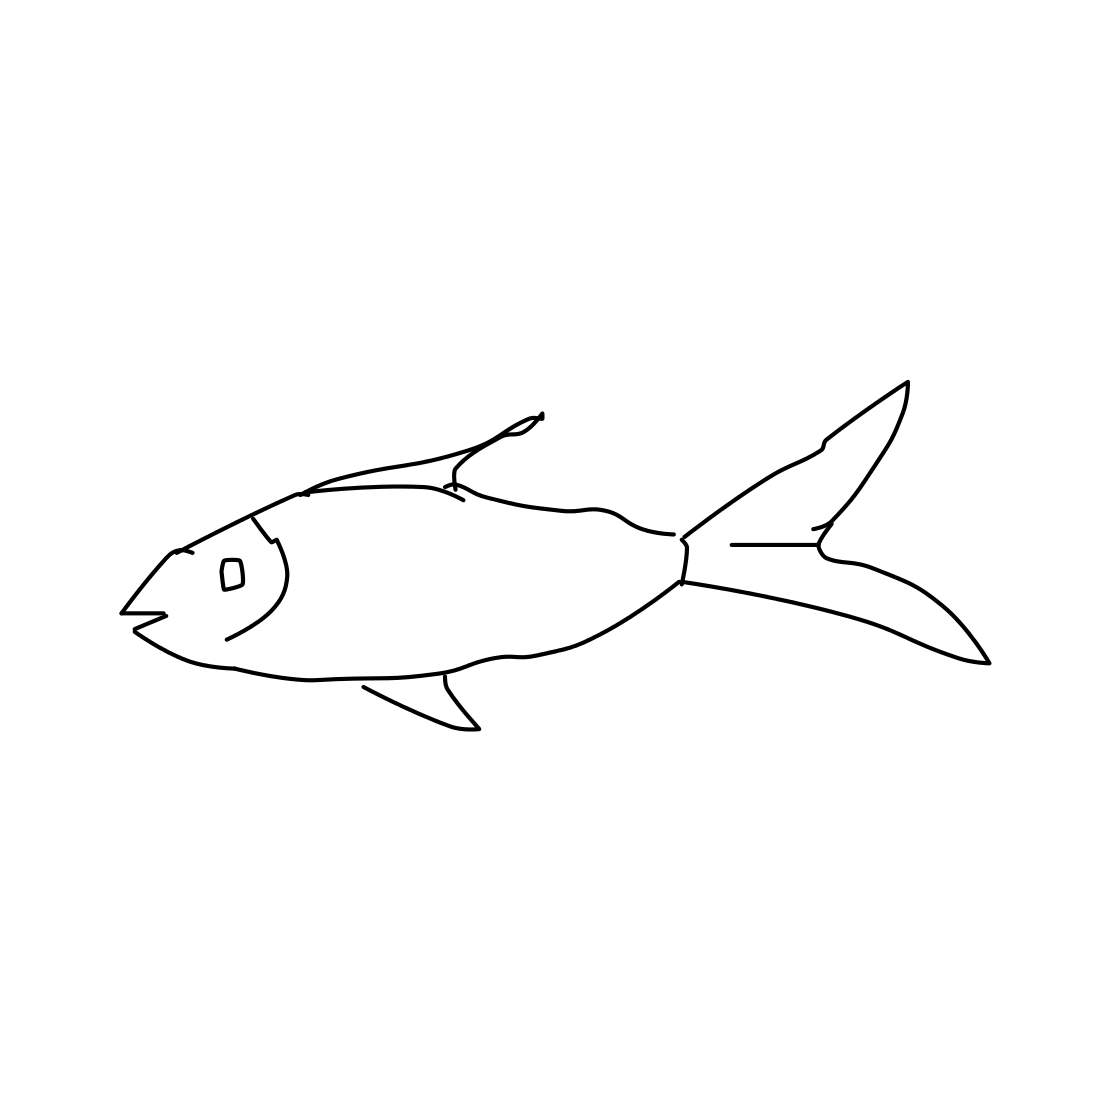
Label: fish